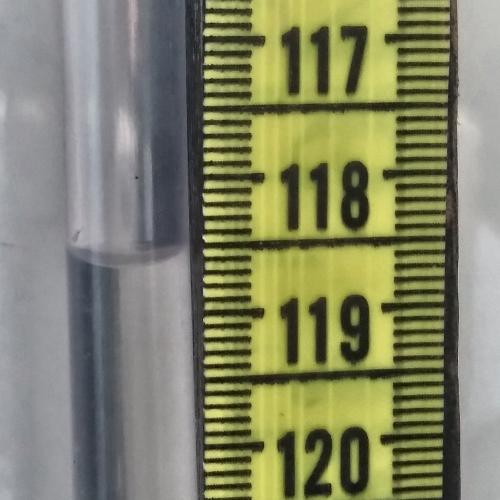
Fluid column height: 118.6 cm